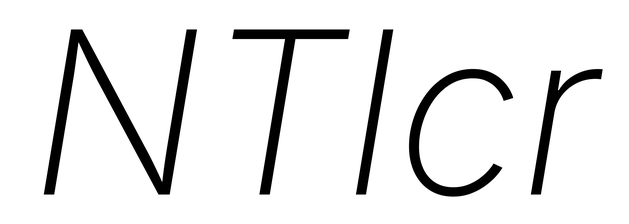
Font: Inter-Italic_ExtraLight_Italic